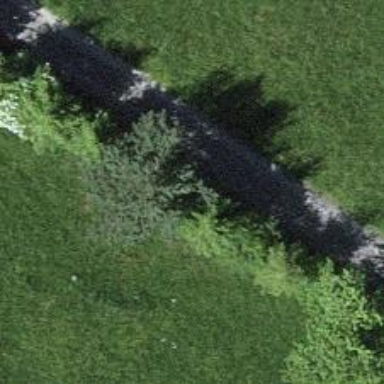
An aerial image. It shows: Hedge barrier.